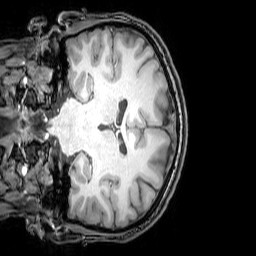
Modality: T1w
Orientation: coronal
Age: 24
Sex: male
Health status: healthy
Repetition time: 0.081 s
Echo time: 0.037 s